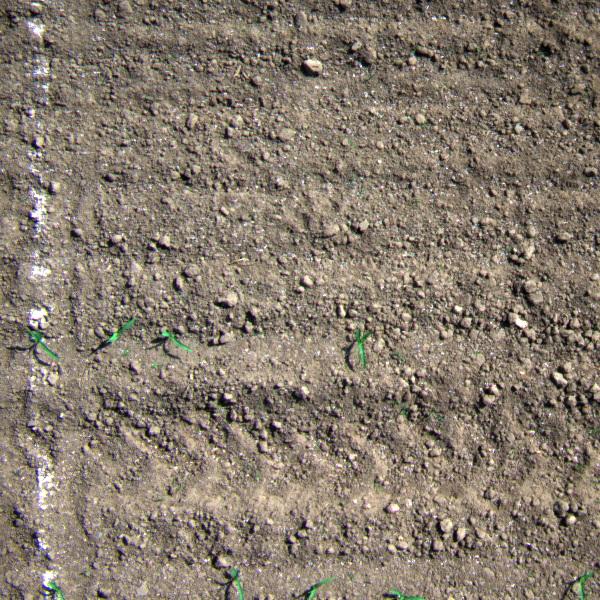
Acquisition date: 2023-05-25
Tile: 0170
Annotated plant instances:
label: maize
label: maize
label: maize
label: maize
label: maize
label: weed_other
label: barnyard_grass
label: weed_other
label: barnyard_grass
label: amaranth
label: amaranth
label: barnyard_grass
label: maize
label: maize
label: maize
label: weed_other
label: maize
label: maize
label: weed_other
label: amaranth
label: weed_other
label: weed_other
label: barnyard_grass
label: barnyard_grass
label: barnyard_grass
label: weed_other